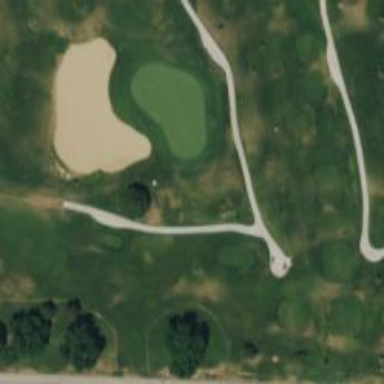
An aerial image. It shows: Path for golf carts.